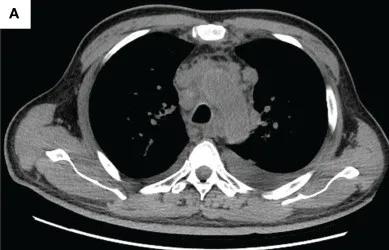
The tumor progression by thorax and abdomen CT imaging. Thorax imaging indicates enlarged lesions in the mediastinum on 16 March 2021.
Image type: radiology (ct)